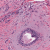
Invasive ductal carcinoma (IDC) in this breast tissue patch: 0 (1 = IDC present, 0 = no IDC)